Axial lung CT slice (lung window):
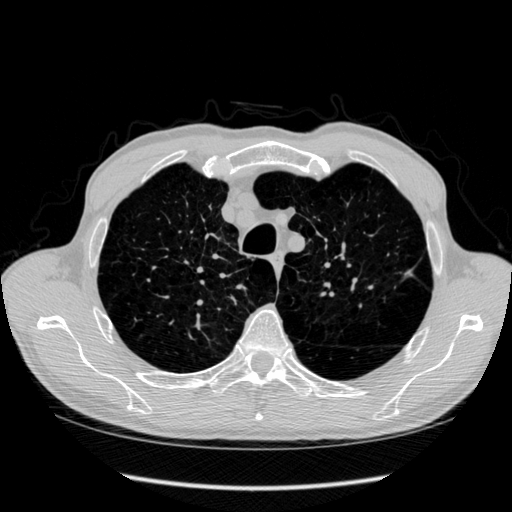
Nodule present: no